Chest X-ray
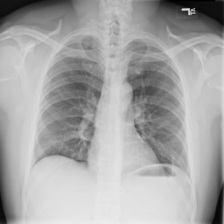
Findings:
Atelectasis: negative
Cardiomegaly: negative
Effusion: negative
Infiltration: negative
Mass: negative
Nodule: negative
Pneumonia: negative
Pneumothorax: negative
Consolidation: negative
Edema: negative
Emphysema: negative
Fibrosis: negative
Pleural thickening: negative
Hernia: negative